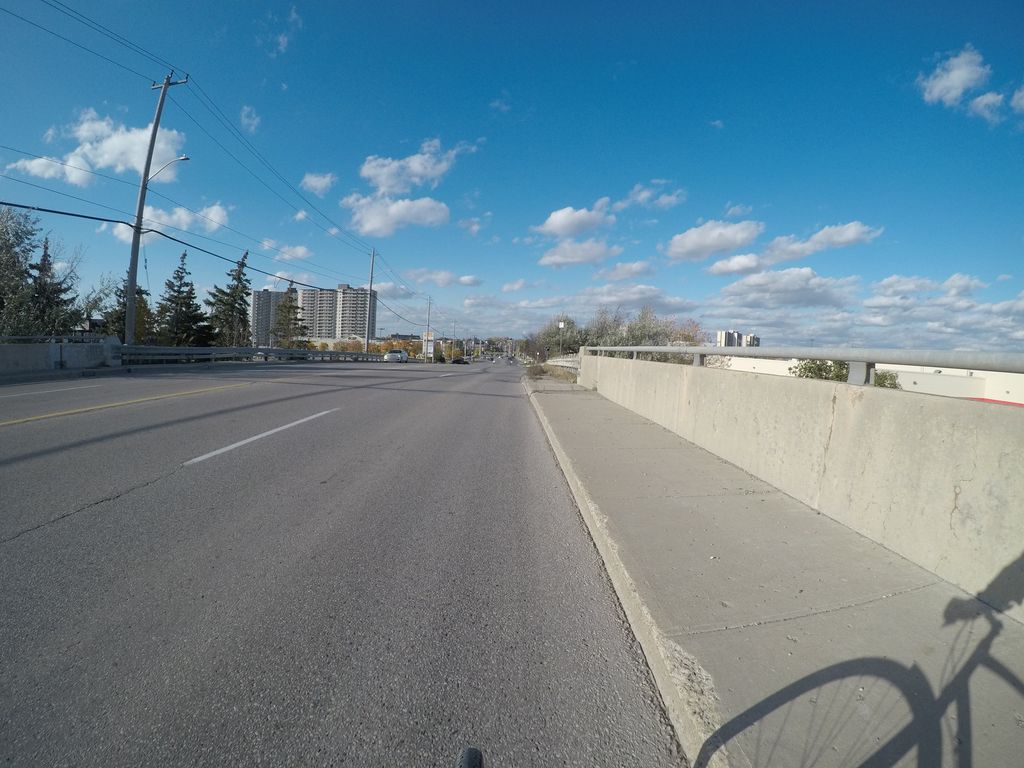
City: kitchener-waterloo